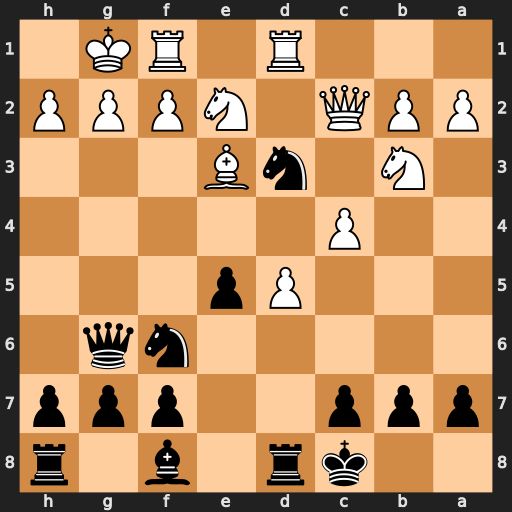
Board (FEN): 2kr1b1r/ppp2ppp/5nq1/3Pp3/2P5/1N1nB3/PPQ1NPPP/3R1RK1
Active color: b
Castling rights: -
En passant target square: -
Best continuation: Nf4 Qxg6 Nxe2+